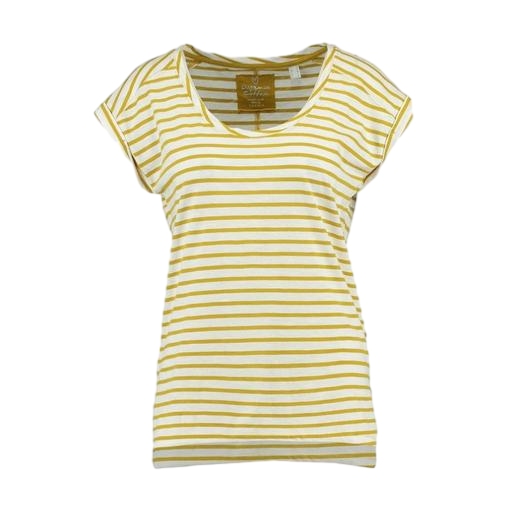
yellow and white t shirt, yellow iconic women's round neck t-shirt, brown women's stripe t-shirt, white background